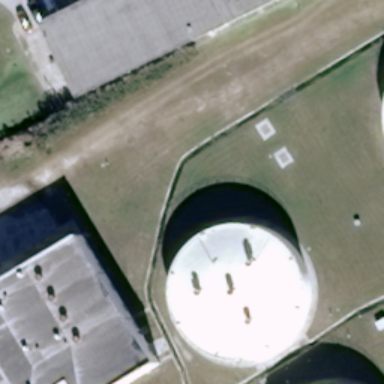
A storage tank is on the lawn .